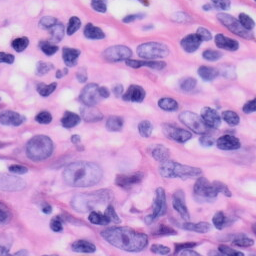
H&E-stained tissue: Skin